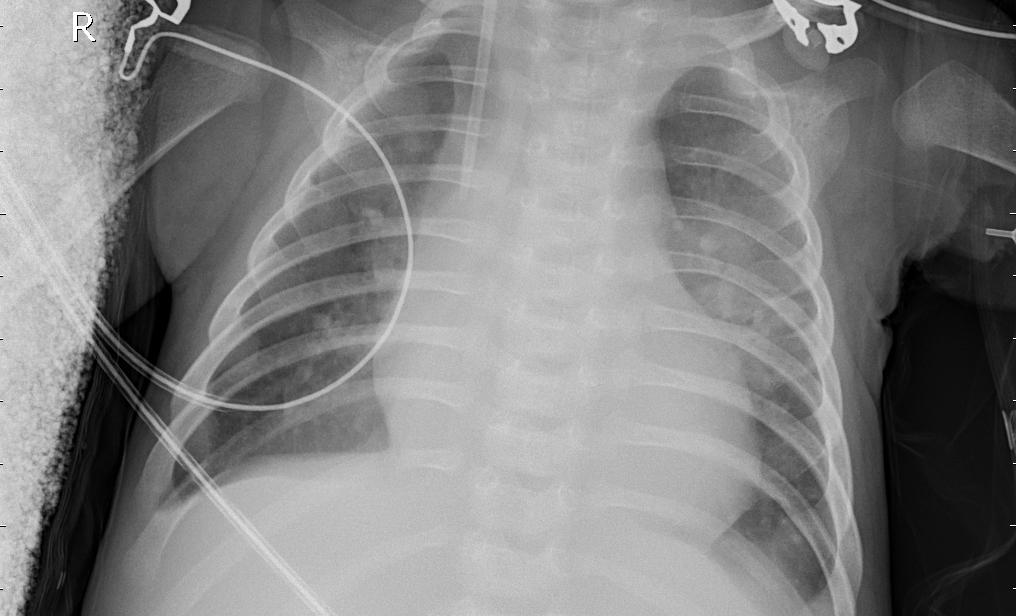
Diagnosis: PNEUMONIA